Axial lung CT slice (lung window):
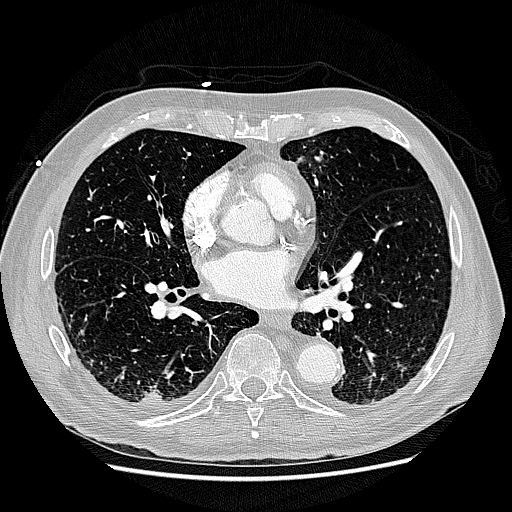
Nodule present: no